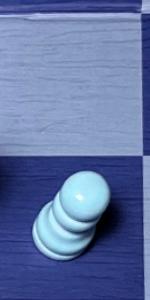
Label: Pawn_White